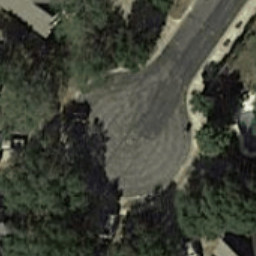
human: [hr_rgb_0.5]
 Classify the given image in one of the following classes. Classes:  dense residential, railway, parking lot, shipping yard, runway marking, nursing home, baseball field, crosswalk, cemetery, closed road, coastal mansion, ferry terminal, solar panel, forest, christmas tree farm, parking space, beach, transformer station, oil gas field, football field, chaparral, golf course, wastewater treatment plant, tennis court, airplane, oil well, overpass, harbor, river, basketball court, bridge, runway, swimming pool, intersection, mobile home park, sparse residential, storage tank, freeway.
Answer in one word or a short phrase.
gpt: closed road